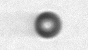
Label: bead